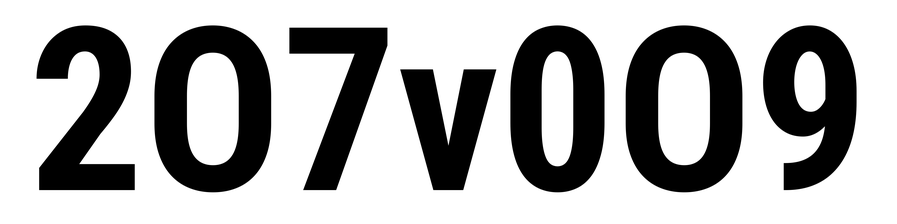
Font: Roboto_Condensed_Bold